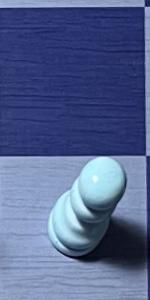
Label: Pawn_White